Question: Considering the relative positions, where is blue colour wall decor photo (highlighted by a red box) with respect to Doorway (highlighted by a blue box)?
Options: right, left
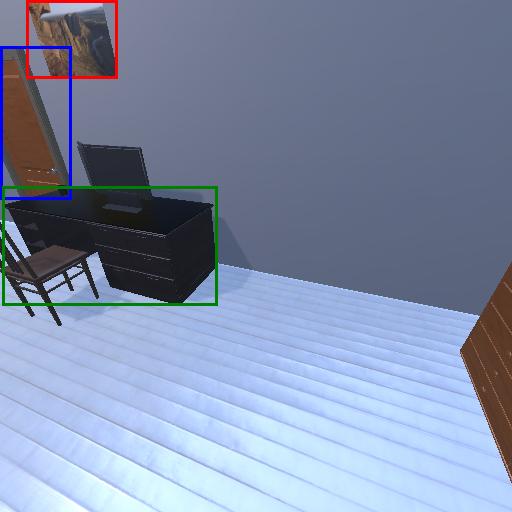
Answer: right